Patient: sex M, age 69
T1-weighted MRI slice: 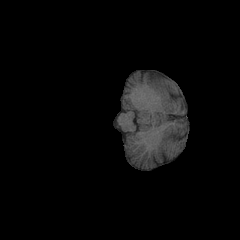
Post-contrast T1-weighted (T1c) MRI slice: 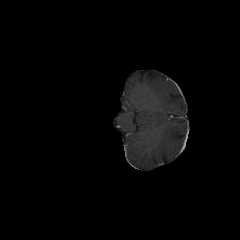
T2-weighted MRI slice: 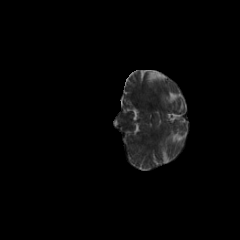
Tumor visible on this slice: no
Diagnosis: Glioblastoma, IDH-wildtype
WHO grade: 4